Field crop: maize
Growth stage: 2
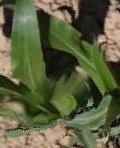
Species: maize